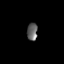
Tissue: prostate
Cell type: Fibroblasts
Senescence score: 0.7285
Nuclear area (px): 182
Mean DAPI intensity: 99.769